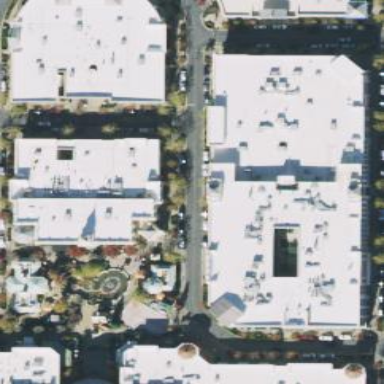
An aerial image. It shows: Retail building.